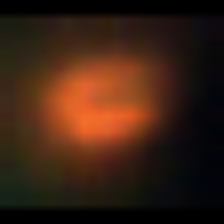
Taxon: NanoPlankton
Group: Other